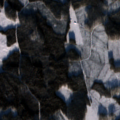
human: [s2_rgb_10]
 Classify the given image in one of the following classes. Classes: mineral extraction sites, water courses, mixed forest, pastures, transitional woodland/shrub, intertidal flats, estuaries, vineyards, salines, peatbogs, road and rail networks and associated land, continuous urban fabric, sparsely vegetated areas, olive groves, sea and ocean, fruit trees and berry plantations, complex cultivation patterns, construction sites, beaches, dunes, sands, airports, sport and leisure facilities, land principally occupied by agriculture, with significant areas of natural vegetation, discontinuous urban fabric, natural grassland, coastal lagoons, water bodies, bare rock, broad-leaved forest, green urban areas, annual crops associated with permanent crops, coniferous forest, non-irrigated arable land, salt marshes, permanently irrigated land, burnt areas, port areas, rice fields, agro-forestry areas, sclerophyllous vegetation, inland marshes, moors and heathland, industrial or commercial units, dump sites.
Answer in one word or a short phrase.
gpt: broad-leaved forest, coniferous forest, mixed forest, transitional woodland/shrub